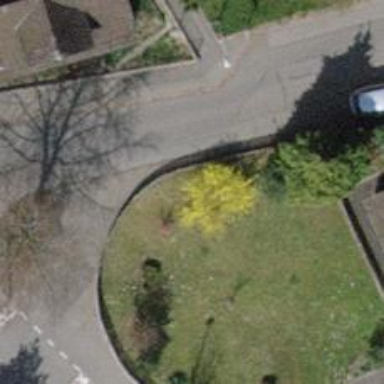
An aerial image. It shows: Shrub in its natural environment.